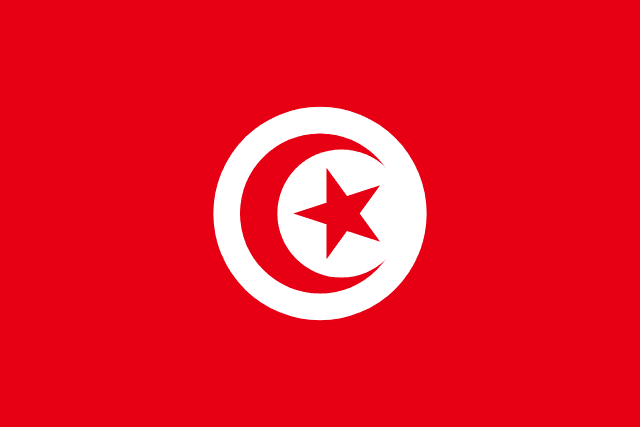
Country: Tunisia
Country code: tn